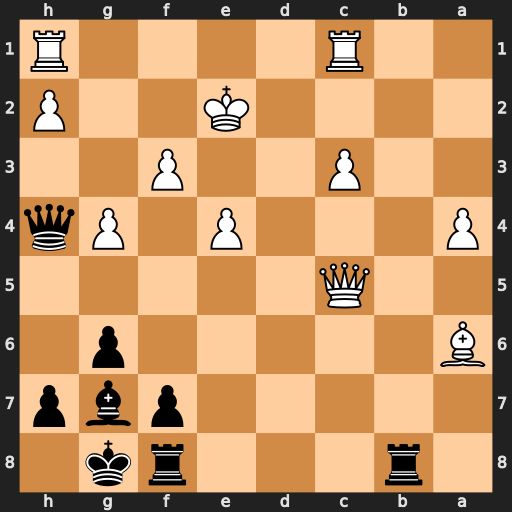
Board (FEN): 1r3rk1/5pbp/B5p1/2Q5/P3P1Pq/2P2P2/4K2P/2R4R
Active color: b
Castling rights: -
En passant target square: -
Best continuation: Rb2+ Rc2 Rxc2+